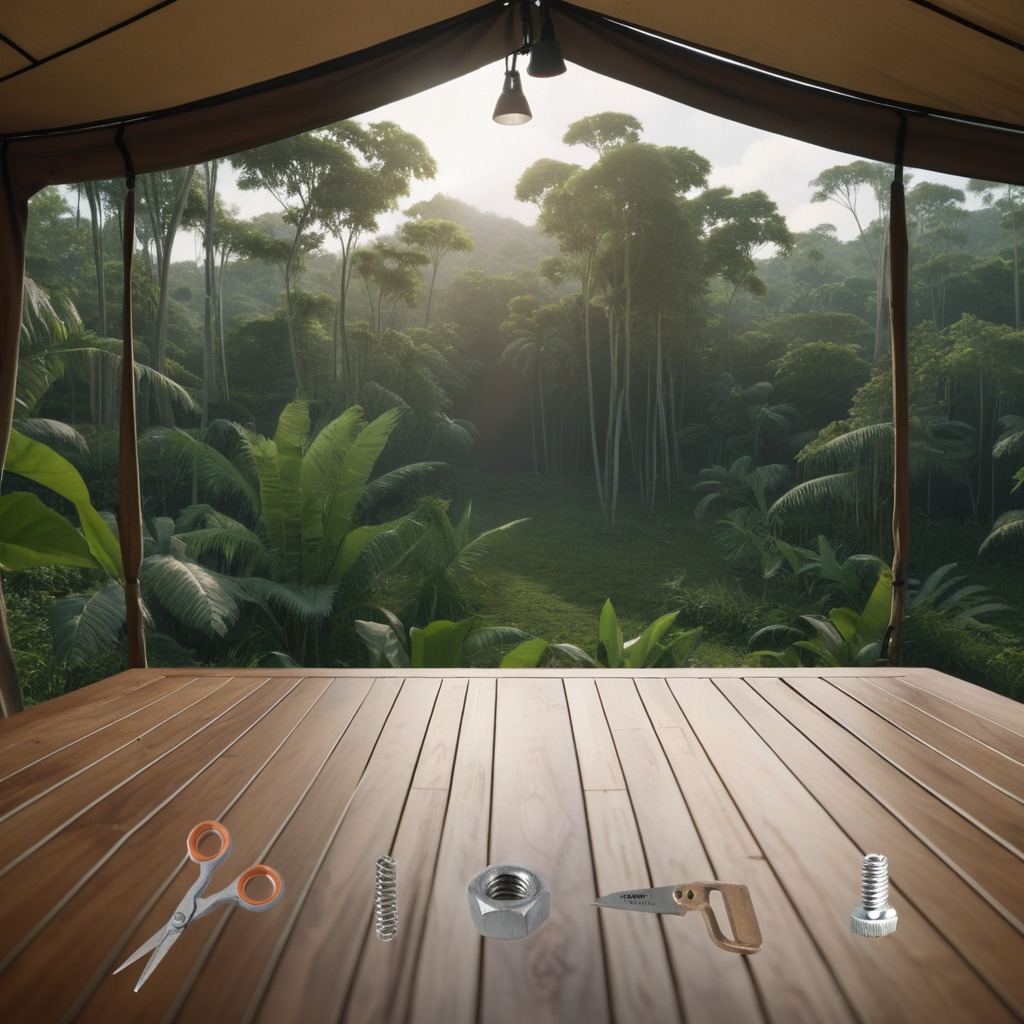
A metal machine screw, a coiled metal spring, a handheld metal saw, a metal nut, and a pair of scissors are lying on a wooden table inside a jungle field workshop tent.